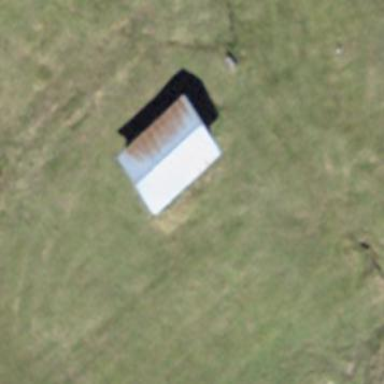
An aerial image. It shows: Rural barn.